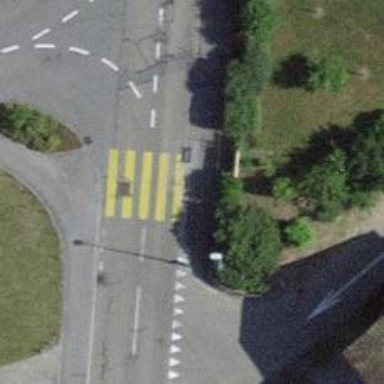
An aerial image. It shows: Kerb barrier.